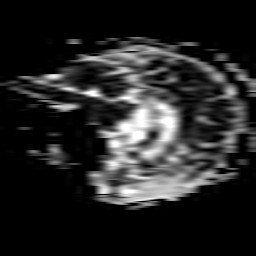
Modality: ADC
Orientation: sagittal
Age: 81
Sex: female
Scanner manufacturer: philips
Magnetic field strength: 1.5 T
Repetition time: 4.82 s
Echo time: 0.07764 s